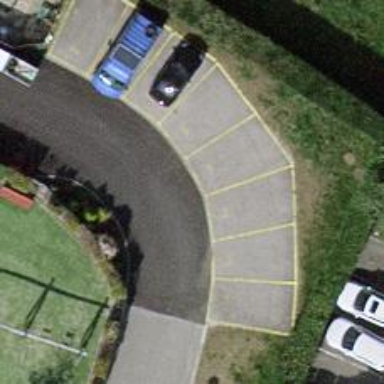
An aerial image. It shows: Bicycle parking area with stands.